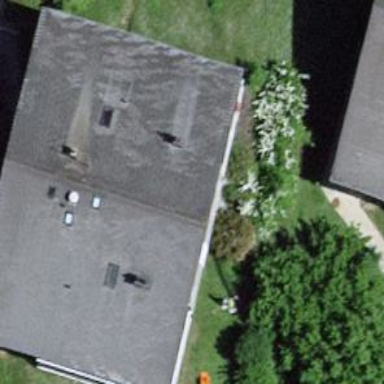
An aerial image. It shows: Residential building.